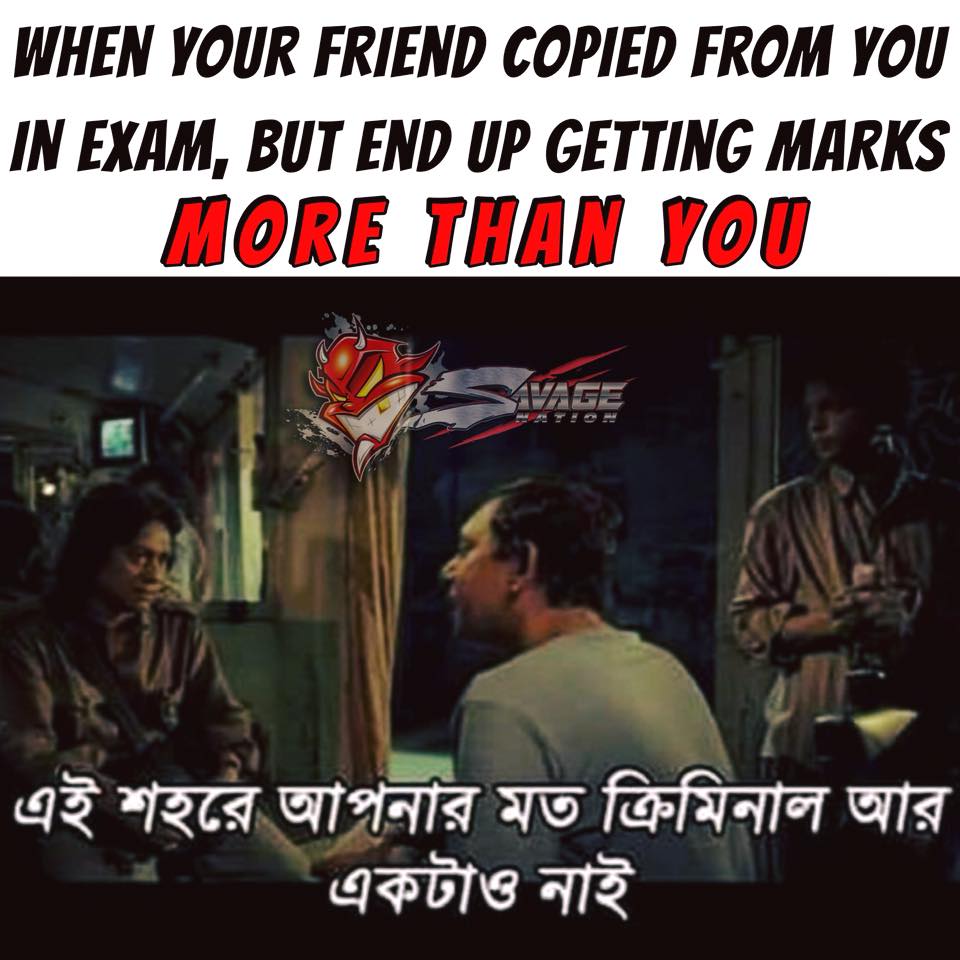
Caption: WHEN YOUR FRIEND COPIED FROM YOU IN EXAM, BUT END UP GETTING MARKS   MORE THAN YOU    এই শহরে আপনার মত ক্রিমিনাল আর একটাও নাই
Label: non-hate